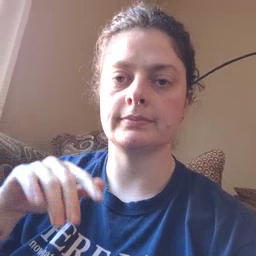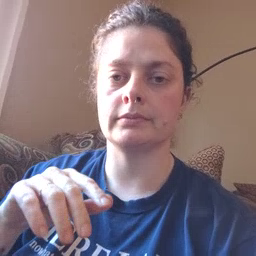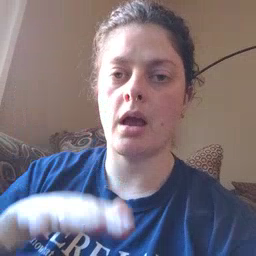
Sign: on